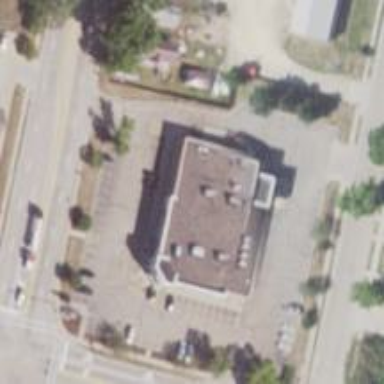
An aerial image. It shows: Building that is pharmacy providing healthcare services.